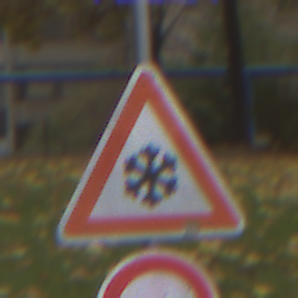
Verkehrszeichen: SchneeOderEisglaette
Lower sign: Ueberholverbot
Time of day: MorningAfternoon
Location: Outdoor (Nature)
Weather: Overcast
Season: Autumn
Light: Natural